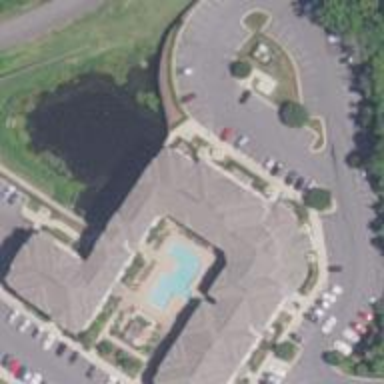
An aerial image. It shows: Building.